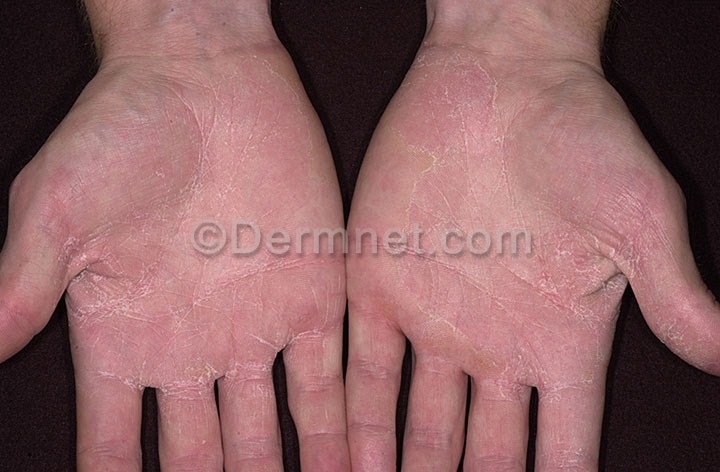
Disease: Eczema Photos